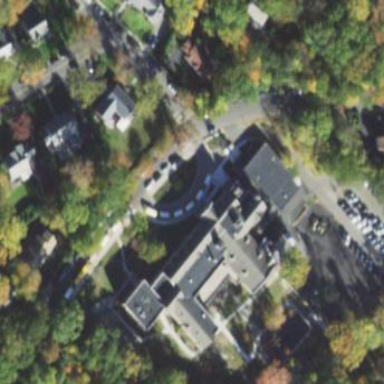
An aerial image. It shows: School.